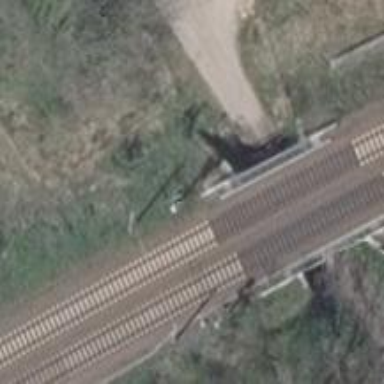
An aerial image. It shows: Railway signal.